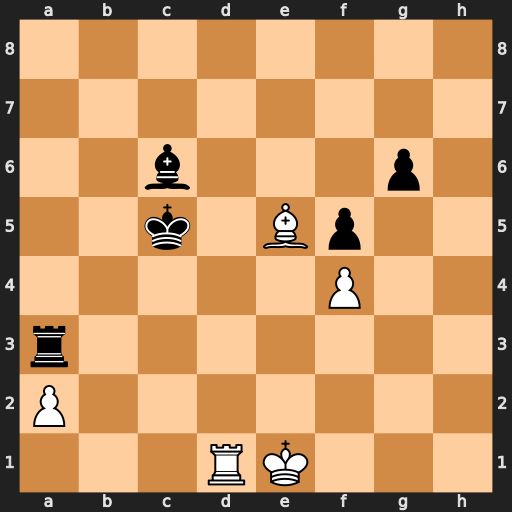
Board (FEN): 8/8/2b3p1/2k1Bp2/5P2/r7/P7/3RK3
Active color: w
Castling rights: -
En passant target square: -
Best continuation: Bd6+ Kc4 Bxa3